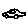
Label: car